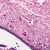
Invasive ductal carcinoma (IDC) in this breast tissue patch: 0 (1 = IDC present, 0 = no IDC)